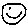
Label: smiley face